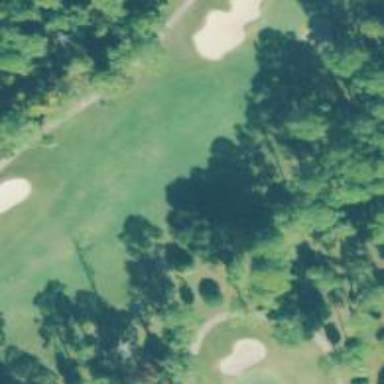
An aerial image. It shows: Golf hole.